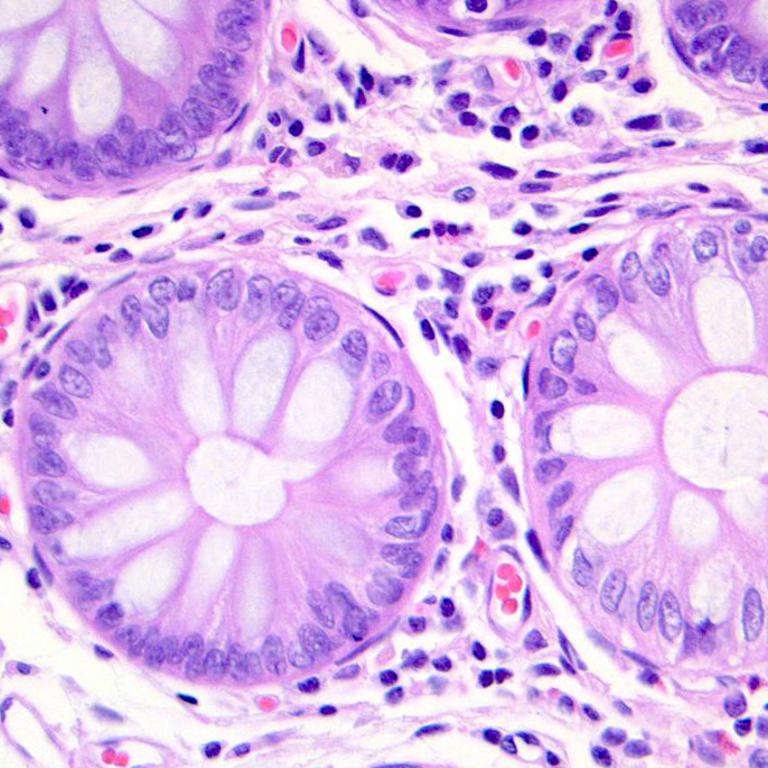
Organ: colon
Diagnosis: benign